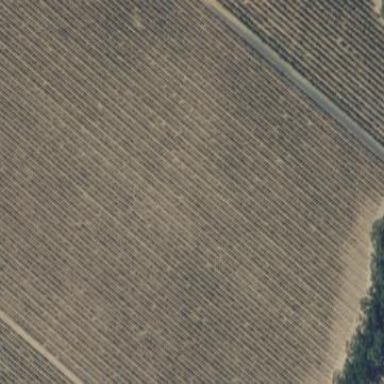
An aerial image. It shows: Vineyard growing grapes.